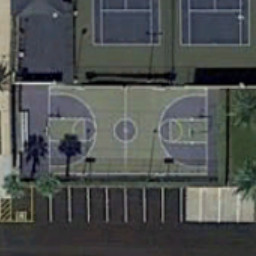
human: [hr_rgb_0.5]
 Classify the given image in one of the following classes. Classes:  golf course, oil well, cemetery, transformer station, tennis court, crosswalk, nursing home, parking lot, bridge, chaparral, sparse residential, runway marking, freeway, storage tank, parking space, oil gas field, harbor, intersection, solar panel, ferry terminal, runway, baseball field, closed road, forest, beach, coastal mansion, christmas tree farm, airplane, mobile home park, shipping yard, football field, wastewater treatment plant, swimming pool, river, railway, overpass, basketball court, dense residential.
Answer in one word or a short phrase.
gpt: basketball court